Question: Using R, I would like to draw the following cumulative diagram from a given vector with values and one vector of frequencies. How can I do so and how can I add a second y-axis?
I tried hist() and barplot() but did not succeed...
(In real the vector is much bigger and contains a lot of different numbers...)

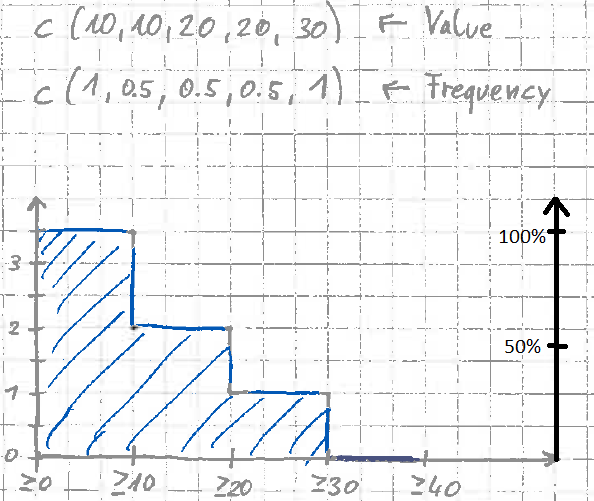
Answer: '''
## store the data
df <- data.frame(value=c(10,10,20,20,30), freq=c(1,0.5,0.5,0.5,1) );
df;
## value freq
## 1 10 1.0
## 2 10 0.5
## 3 20 0.5
## 4 20 0.5
## 5 30 1.0
## compute floor cutoffs; use one above top floor
floors <- floor(min(df$value)/10):ceiling(max(df$value)/10+1)*10;
floors;
## [1] 10 20 30 40
## compute which floor cutoff applies to each value
df$floor <- floors[apply(outer(df$value,floors,'-'),1,function(x) which.min(ifelse(x>=0,x,NA)))];
df;
## value freq floor
## 1 10 1.0 10
## 2 10 0.5 10
## 3 20 0.5 20
## 4 20 0.5 20
## 5 30 1.0 30
## aggregate the floor frequencies
df2 <- transform(merge(data.frame(floor=floors),aggregate(freq~floor,df,sum),all.x=T),freq=ifelse(is.na(freq),0,freq));
df2;
## floor freq
## 1 10 1.5
## 2 20 1.0
## 3 30 1.0
## 4 40 0.0
## compute the cumulative frequencies for each floor; must be careful to invert the floor order for greater-than-or-equal logic
df2 <- df2[order(df2$floor,decreasing=T),];
df2$cumfreq <- cumsum(df2$freq);
df2;
## floor freq cumfreq
## 4 40 0.0 0.0
## 3 30 1.0 1.0
## 2 20 1.0 2.0
## 1 10 1.5 3.5
## order by floor ascending to prepare for plotting
df2 <- df2[order(df2$floor),];
df2;
## floor freq cumfreq
## 1 10 1.5 3.5
## 2 20 1.0 2.0
## 3 30 1.0 1.0
## 4 40 0.0 0.0
## precompute ticks; use one xtick above max floor, although we won't label it
xtick <- c(floors,max(floors)+10);
xtick;
## [1] 10 20 30 40 50
ytick1 <- 0:floor(max(df2$cumfreq));
ytick1;
## [1] 0 1 2 3
ytick2 <- seq(0,max(df2$cumfreq),len=3);
ytick2;
## [1] 0.00 1.75 3.50
## global params
par(xaxs='i',yaxs='i',mar=c(5,5,3,5)+0.1);
## draw the plot and axes
plot(NA,xlim=c(min(xtick),max(xtick)),ylim=c(min(c(ytick1,ytick2)),max(c(ytick1,ytick2))),axes=F,xlab='',ylab='');
rect(df2$floor,0,df2$floor+10,df2$cumfreq,border=NA,col='blue')
axis(1,xtick,c(paste0('>=',df2$floor),NA),pos=0);
axis(2,ytick1);
axis(4,ytick2,paste0(ytick2/max(df2$cumfreq)*100,'%'),las=1);
'''